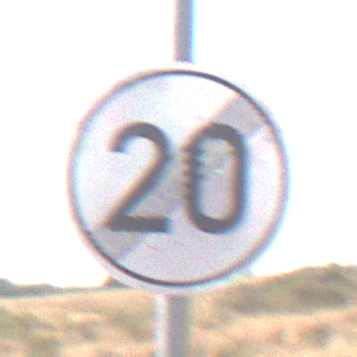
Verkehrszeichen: EndeGeschwindigkeit20
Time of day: Midday
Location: Outdoor (Nature)
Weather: PartlyCloudy
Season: NotSpecified
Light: Natural